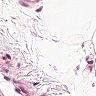
Metastatic tissue present: no